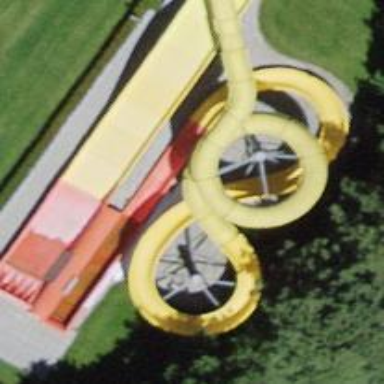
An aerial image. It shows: Water slide attraction.